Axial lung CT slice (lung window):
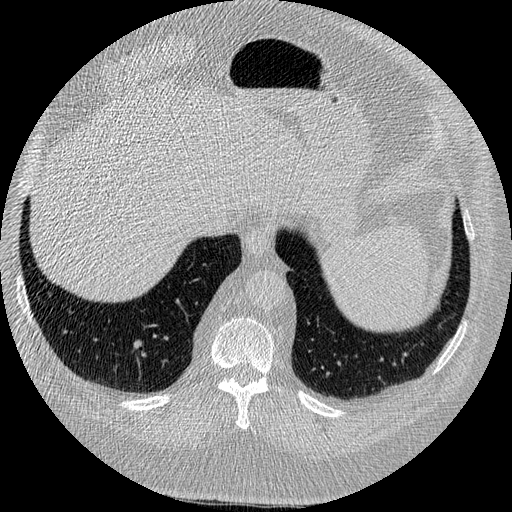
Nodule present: no